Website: crate-barrel
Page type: address-validator
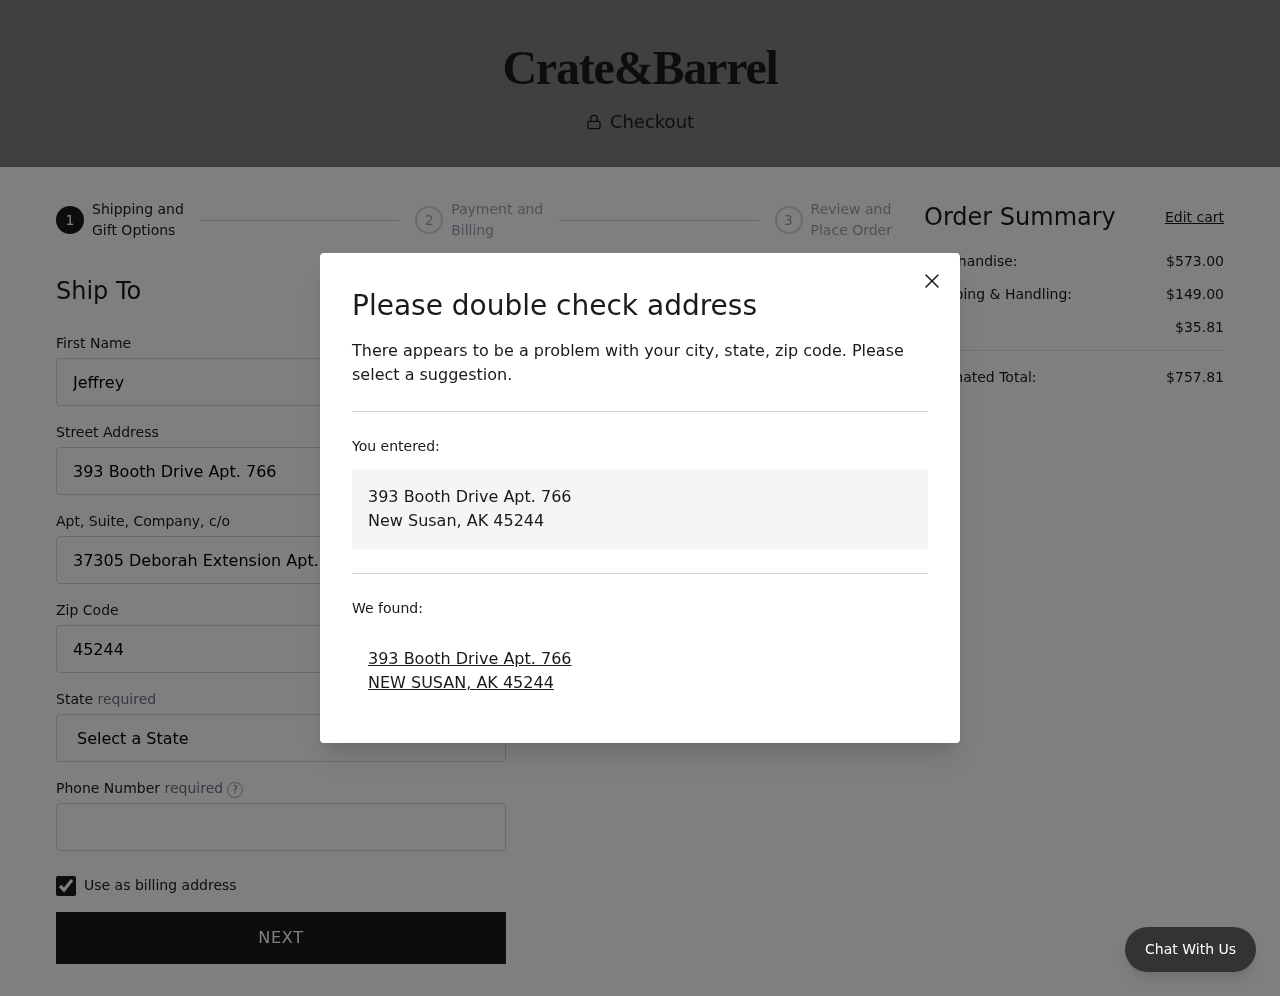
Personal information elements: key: PII_CITY
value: New Susan
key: PII_CITY
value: NEW SUSAN
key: PII_FIRSTNAME
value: Jeffrey
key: PII_PHONE
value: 6077262341
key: PII_POSTCODE
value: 45244
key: PII_STATE
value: Alaska
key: PII_STATE_ABBR
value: AK
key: PII_STREET
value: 393 Booth Drive Apt. 766
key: PII_STREET2
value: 37305 Deborah Extension Apt. 935
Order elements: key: ORDER_SUBTOTAL
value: $573.00
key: ORDER_SHIPPING_COST
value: $149.00
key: ORDER_TAX
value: $35.81
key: ORDER_TOTAL
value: $757.81